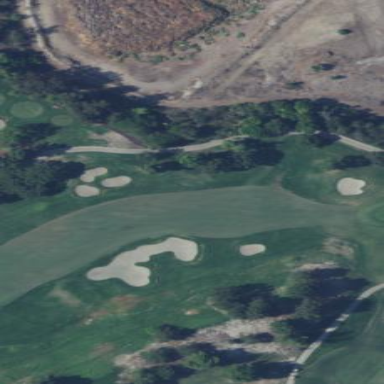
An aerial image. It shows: Grassy area designated as golf fairway.